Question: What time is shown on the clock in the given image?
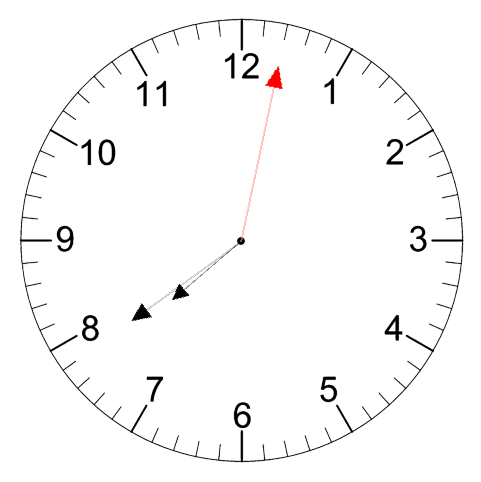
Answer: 07:39:02